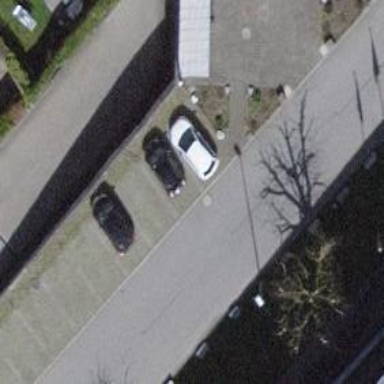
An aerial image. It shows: Street-side parking area.